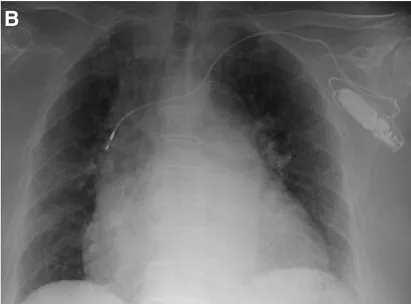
Case report 1. (B) Chest X-ray:1 month after the pacemaker revision.
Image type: radiology (x_ray)